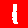
Digit: 1